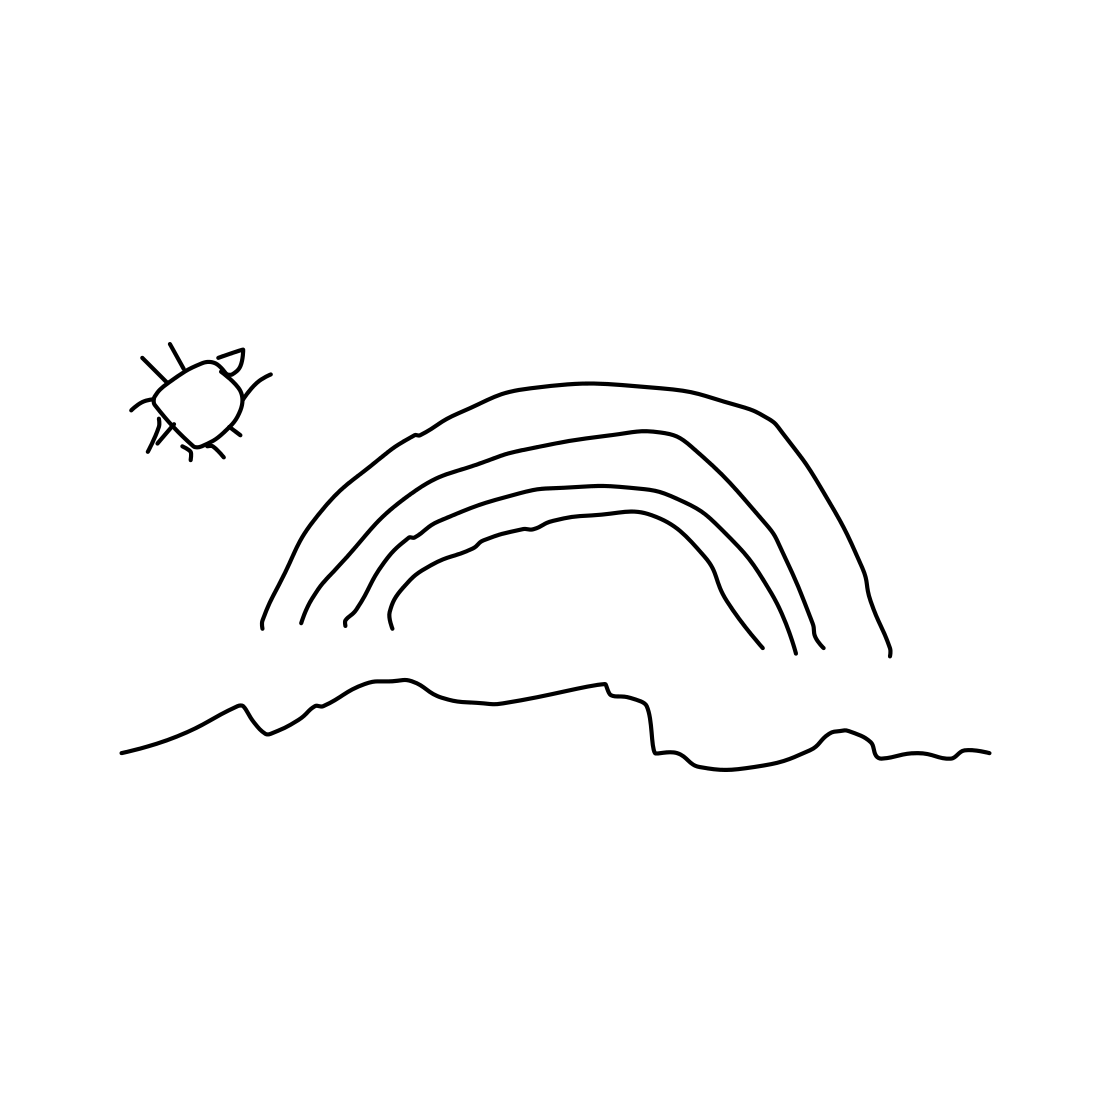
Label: rainbow